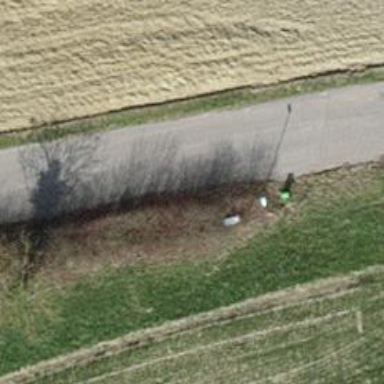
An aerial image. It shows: Single tag "natural: tree."